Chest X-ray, AP view. Patient: 29 years old, sex F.
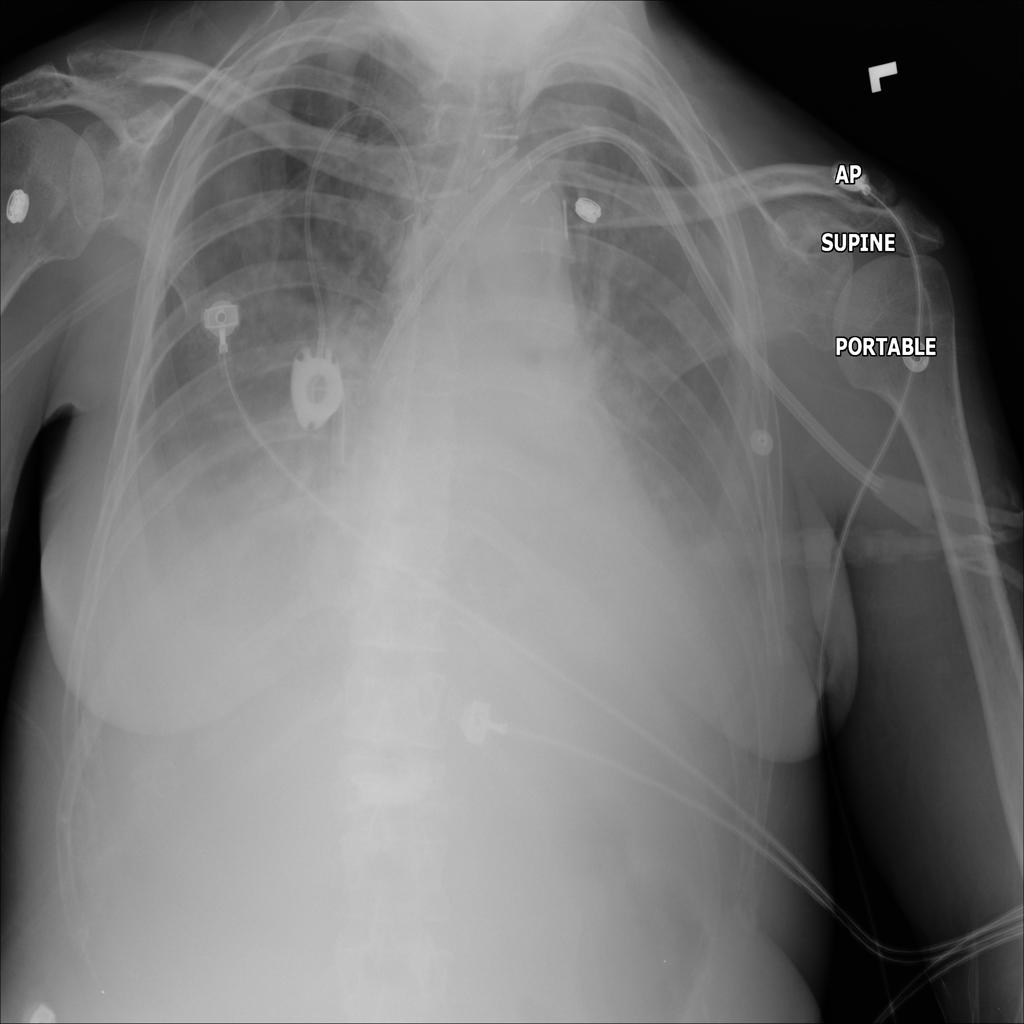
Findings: Effusion, Infiltration